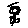
Label: flower